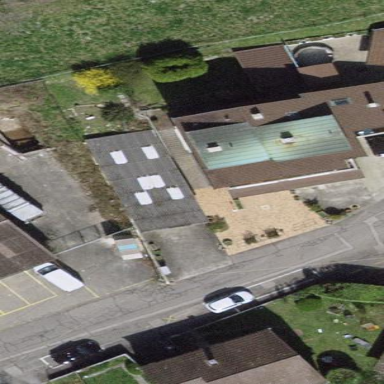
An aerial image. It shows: View of roof of building.